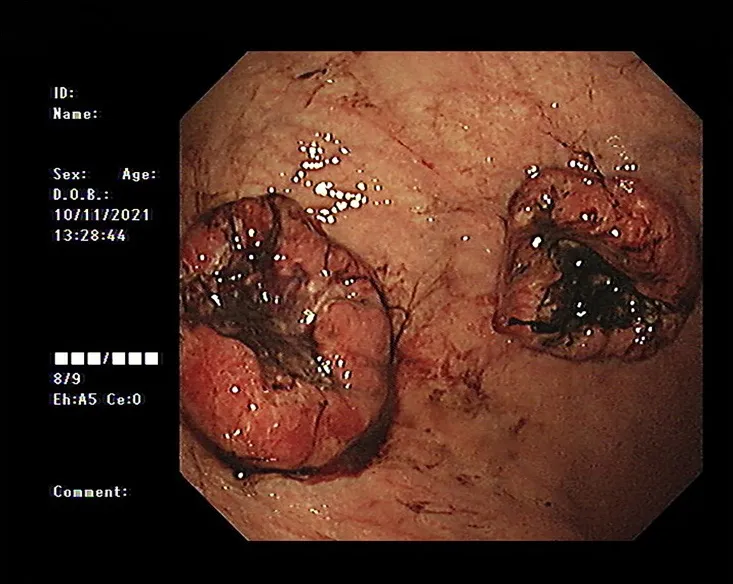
Gastroscopy revealed two 0.5 cm x 0.6 cm spots that can be seen arising from the stomach mucosa which were slightly swollen and slightly black in the center.
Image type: endoscopy (gi_endoscopy)